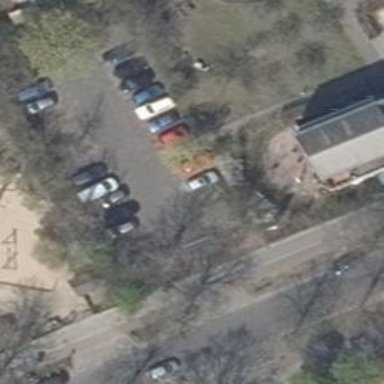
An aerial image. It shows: Parking area.